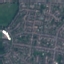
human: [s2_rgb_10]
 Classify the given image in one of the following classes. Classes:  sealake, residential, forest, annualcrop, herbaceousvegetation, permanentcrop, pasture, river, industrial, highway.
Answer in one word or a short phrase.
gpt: Residential